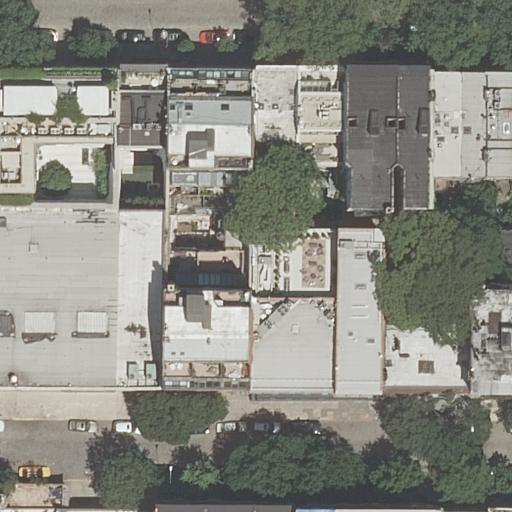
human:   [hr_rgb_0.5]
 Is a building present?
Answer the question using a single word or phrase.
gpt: yes

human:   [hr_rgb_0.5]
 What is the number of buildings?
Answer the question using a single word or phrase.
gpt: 17

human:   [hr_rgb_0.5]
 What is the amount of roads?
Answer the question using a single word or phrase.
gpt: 2

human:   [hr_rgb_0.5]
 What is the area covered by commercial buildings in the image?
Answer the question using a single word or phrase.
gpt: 0m2

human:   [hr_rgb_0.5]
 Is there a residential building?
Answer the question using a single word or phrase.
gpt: yes

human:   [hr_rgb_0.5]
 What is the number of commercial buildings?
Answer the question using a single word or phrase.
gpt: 0

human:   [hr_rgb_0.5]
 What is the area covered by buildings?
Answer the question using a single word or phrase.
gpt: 6705m2

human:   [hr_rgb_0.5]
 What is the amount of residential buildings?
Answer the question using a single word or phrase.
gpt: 17

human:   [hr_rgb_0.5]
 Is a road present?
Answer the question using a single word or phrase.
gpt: yes

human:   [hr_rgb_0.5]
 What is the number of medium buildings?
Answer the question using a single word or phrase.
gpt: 11

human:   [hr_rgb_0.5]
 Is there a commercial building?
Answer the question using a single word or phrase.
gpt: no

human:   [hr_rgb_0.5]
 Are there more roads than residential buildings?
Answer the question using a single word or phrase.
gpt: no

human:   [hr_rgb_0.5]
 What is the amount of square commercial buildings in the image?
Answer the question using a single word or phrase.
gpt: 0

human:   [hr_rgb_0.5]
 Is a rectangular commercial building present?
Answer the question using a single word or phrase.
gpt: no

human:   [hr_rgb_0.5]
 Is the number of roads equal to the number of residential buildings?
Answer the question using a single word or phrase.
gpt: no

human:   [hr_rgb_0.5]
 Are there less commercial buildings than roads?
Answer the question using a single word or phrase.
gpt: yes

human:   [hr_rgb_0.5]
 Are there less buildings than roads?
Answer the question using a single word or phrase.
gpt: no

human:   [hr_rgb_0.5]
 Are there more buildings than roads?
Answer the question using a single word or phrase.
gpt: yes

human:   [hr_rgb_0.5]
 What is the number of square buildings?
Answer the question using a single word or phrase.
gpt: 0

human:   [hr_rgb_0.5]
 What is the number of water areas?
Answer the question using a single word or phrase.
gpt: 0

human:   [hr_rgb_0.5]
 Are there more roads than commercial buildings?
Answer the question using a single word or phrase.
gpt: yes

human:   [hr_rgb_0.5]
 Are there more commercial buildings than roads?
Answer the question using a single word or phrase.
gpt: no

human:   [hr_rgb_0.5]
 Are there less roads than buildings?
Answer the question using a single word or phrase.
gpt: yes

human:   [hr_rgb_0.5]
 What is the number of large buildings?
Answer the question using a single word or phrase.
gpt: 5

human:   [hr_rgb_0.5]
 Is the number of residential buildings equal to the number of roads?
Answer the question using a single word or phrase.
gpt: no

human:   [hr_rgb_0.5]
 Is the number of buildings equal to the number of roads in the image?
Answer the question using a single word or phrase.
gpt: no

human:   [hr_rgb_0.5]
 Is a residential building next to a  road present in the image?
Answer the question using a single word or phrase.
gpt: yes

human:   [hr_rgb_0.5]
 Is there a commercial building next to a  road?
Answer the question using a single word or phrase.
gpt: no

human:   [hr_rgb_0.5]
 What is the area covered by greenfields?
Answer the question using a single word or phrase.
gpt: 0m2

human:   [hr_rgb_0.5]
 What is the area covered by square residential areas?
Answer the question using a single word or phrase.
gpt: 0m2

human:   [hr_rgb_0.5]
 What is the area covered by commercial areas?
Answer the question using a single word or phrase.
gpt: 0m2

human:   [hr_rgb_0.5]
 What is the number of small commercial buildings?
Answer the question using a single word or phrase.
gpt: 0

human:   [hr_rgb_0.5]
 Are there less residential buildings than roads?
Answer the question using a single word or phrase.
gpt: no

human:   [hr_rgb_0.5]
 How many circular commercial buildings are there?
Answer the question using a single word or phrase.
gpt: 0

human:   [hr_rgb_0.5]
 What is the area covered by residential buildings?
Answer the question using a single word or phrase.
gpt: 6705m2

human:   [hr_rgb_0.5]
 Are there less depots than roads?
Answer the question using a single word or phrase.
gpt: yes

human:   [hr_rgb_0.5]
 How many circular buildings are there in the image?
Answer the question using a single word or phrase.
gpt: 0

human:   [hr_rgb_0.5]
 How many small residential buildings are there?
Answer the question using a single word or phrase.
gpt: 1

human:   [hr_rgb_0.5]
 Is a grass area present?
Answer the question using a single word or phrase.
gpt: no

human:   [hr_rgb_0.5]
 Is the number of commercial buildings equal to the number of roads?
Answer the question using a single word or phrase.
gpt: no

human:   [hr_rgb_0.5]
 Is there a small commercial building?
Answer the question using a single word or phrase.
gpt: no

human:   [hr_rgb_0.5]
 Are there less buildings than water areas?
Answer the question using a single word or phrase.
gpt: no

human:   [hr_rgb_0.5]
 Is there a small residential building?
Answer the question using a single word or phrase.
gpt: yes

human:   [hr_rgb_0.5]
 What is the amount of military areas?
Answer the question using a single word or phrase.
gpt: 0

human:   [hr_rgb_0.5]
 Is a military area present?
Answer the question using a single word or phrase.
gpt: no

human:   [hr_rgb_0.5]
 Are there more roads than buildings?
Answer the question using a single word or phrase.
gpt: no

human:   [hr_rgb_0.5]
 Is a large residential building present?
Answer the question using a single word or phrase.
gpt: yes

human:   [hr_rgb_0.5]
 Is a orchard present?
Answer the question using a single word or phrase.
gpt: no

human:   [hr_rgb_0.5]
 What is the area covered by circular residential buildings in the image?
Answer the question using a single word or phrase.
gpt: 0m2

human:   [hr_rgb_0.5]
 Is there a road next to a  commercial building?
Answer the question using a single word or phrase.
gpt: no

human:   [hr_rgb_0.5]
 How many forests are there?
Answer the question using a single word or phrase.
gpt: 0

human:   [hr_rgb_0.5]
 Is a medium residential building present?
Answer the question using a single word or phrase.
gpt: yes

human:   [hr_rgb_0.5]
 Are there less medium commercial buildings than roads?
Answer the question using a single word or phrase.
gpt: yes

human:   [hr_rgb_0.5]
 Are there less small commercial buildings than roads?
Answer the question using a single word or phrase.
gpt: yes

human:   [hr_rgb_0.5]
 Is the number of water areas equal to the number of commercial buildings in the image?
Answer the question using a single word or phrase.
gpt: yes

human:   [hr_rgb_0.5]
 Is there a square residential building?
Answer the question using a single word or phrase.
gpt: no

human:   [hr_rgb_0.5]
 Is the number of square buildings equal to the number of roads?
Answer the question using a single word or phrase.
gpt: no

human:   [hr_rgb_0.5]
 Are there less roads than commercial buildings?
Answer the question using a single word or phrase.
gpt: no

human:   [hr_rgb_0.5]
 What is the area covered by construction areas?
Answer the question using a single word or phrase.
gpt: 0m2

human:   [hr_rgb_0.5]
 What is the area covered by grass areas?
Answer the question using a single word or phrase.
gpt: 0m2

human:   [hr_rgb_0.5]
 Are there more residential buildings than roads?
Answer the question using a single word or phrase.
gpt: yes

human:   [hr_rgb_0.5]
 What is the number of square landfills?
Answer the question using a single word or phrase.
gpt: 0

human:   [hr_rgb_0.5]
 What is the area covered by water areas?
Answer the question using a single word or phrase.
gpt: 0m2

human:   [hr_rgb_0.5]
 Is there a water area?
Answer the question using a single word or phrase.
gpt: no